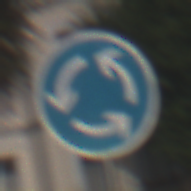
Verkehrszeichen: Kreisverkehr
Umgebung: Outdoor, Urban
Tageszeit: MorningAfternoon
Wetter: PartlyCloudy
Licht: Natural
Jahreszeit: NotSpecified
Kontrast: HighContrast